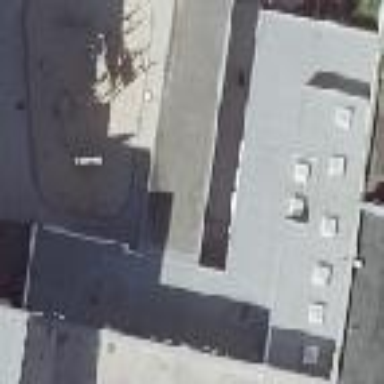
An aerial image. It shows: School building with flat roof.